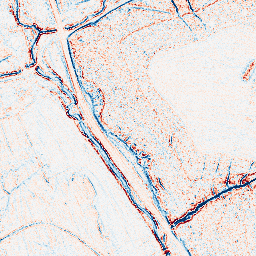
Category: edge_preserving
Decomposition family: bilateral
Decomposition parameters: d: 5
sigma_color: 150
sigma_space: 50
Upsampling method: sinc_blackman
Upsampling parameters: scale: 2
kernel_size: 8
Upsampling scale: 2